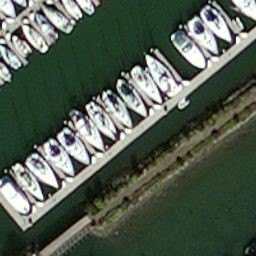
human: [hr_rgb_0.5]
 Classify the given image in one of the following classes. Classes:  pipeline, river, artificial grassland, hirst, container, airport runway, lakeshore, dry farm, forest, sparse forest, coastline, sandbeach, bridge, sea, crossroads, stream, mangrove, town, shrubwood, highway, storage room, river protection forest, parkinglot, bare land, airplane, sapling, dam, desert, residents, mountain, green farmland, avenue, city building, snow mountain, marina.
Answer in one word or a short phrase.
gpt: marina